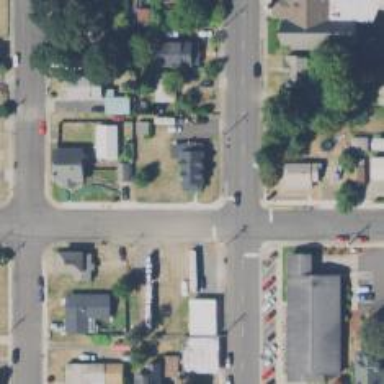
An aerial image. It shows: Residential road with sidewalk on the left.